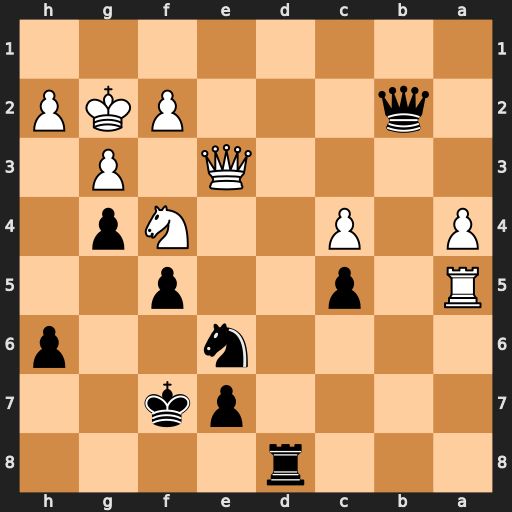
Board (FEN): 3r4/4pk2/4n2p/R1p2p2/P1P2Np1/4Q1P1/1q3PKP/8
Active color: b
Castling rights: -
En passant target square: -
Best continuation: Nxf4+ gxf4 Qb7+